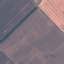
Label: AnnualCrop